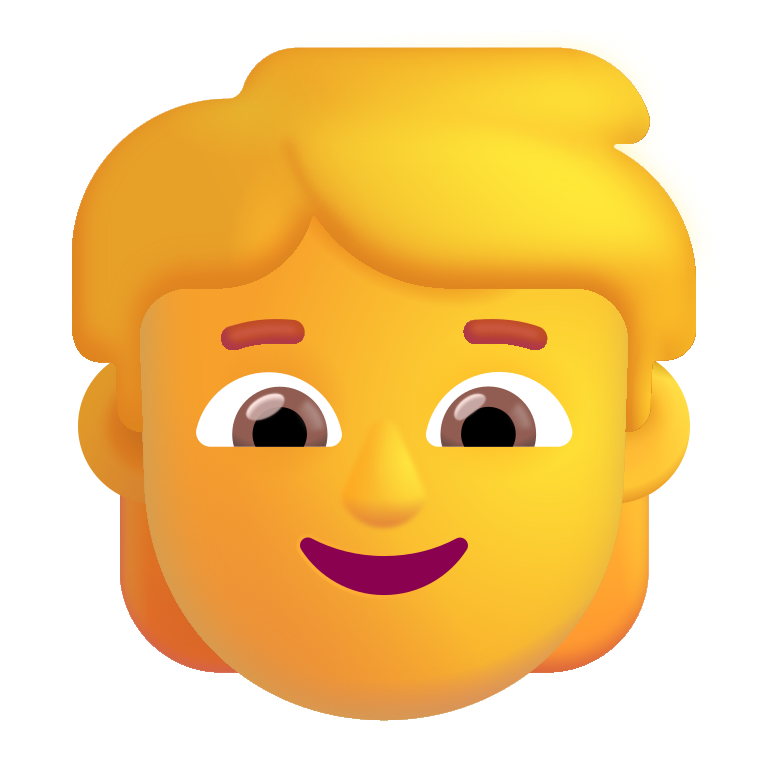
child color default